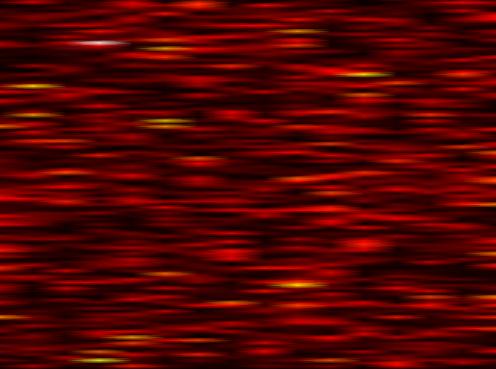
Label: WOLA